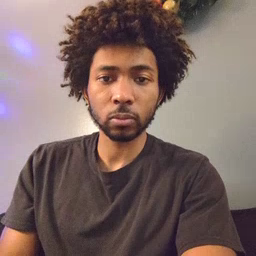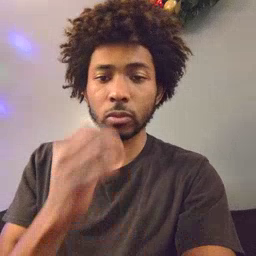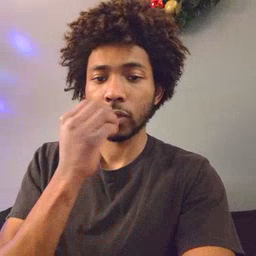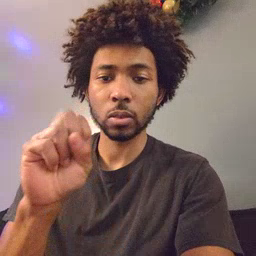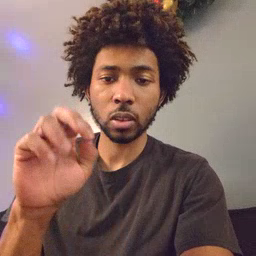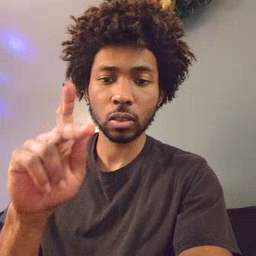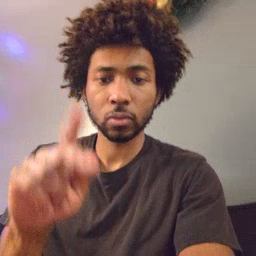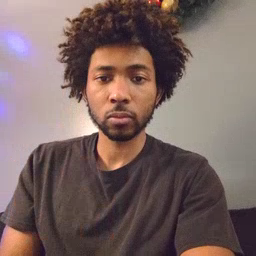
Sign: snack